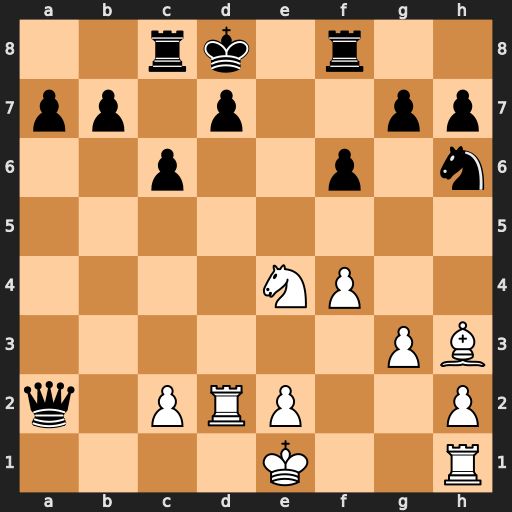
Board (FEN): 2rk1r2/pp1p2pp/2p2p1n/8/4NP2/6PB/q1PRP2P/4K2R
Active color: w
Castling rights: K
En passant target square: -
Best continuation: Rxd7+ Ke8 Nd6#